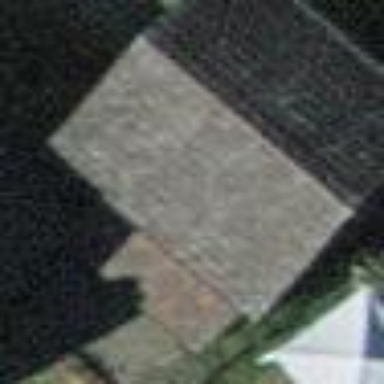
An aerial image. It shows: Barn.